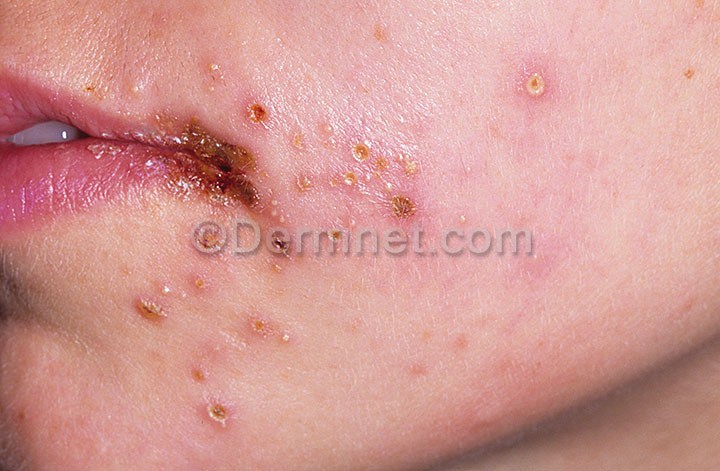
Disease: Warts Molluscum and other Viral Infections